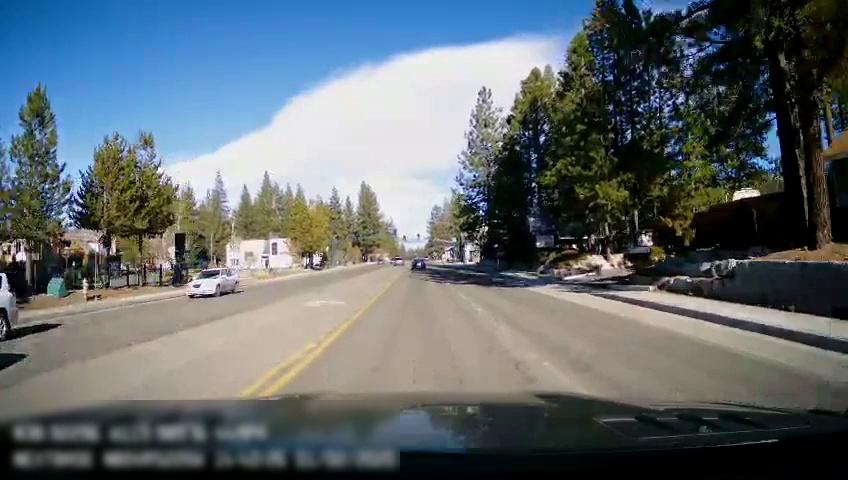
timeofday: Day
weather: Sunny
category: Drivable Space
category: Vehicles | Car
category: Vehicles | SUV
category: Vehicles | SUV
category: Vehicles | SUV
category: Lanes | Opposite Lane
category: Lanes | Current Lane
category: Lanes | Current Lane